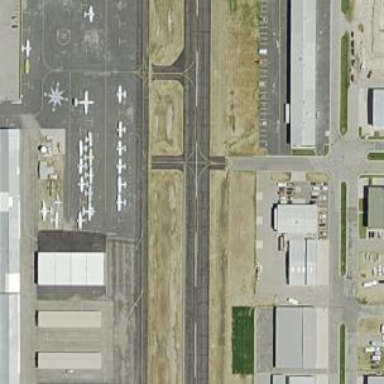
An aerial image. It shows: Image of taxiway at airport.